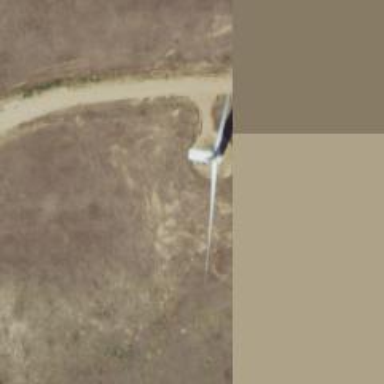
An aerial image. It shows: Wind turbine generator that utilizes wind as its source for generating electricity. It is of the horizontal axis type.